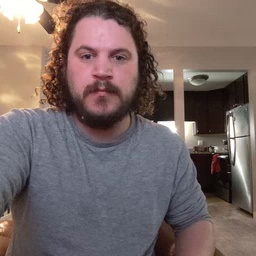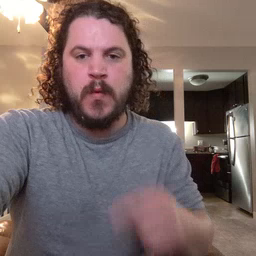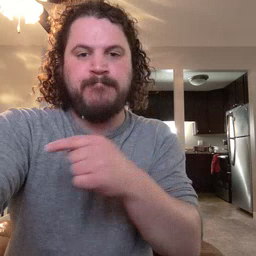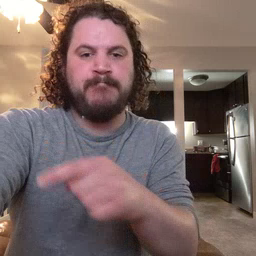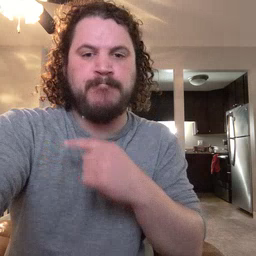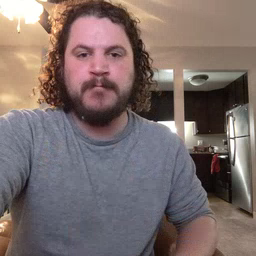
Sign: arm